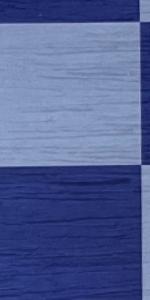
Label: Empty